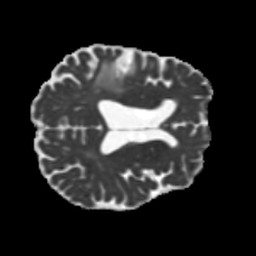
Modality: MD
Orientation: axial
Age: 75
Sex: male
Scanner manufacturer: siemens
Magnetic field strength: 3 T
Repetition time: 5.25 s
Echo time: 0.08 s